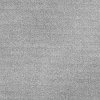
Atmospheric dust classification: dusty